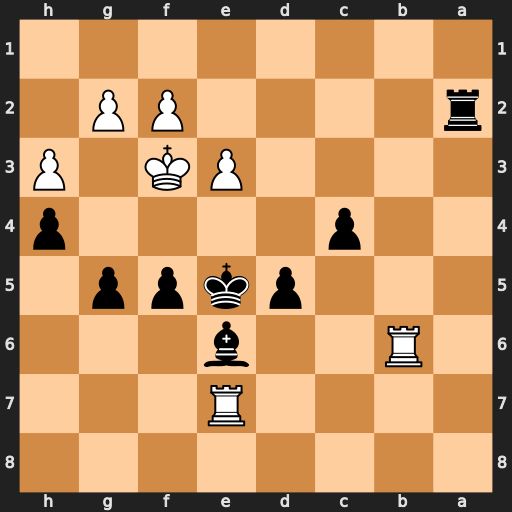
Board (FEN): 8/4R3/1R2b3/3pkpp1/2p4p/4PK1P/r4PP1/8
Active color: b
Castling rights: -
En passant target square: -
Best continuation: g4+ hxg4 fxg4#